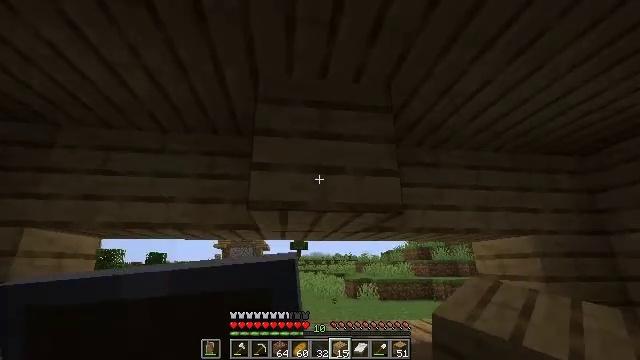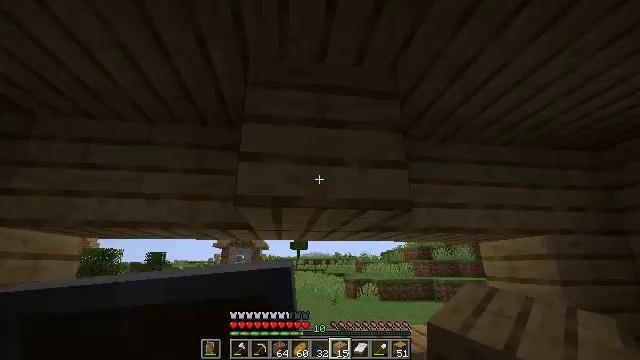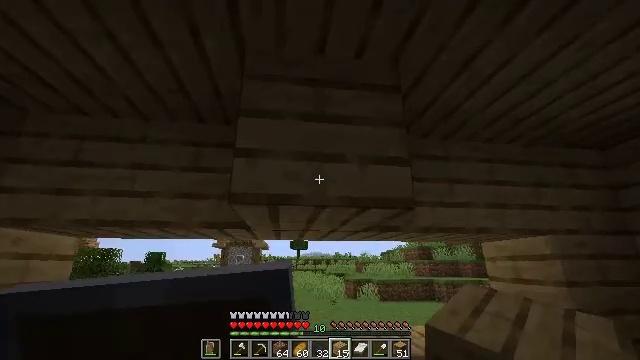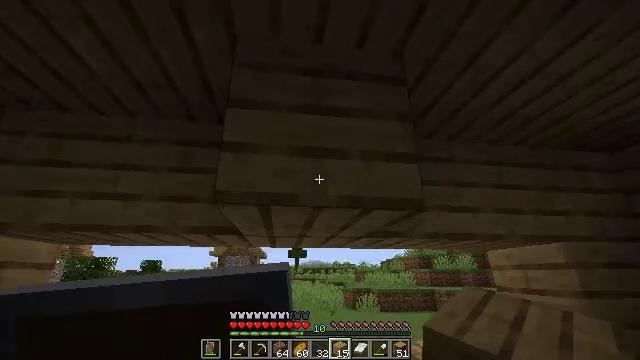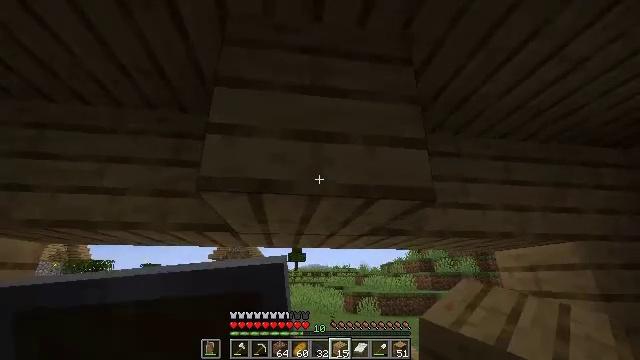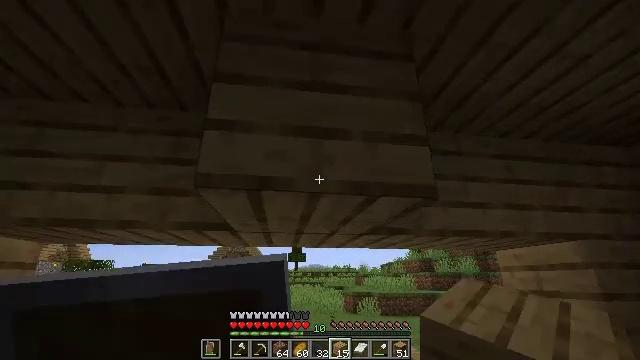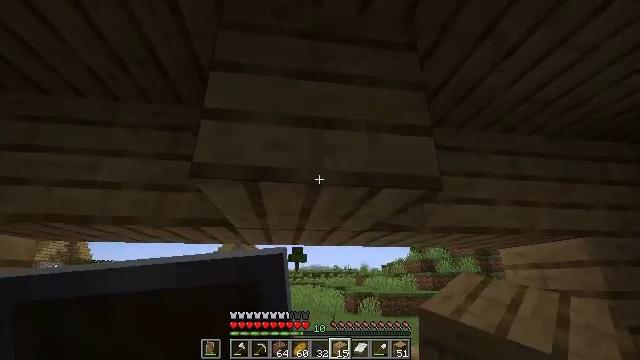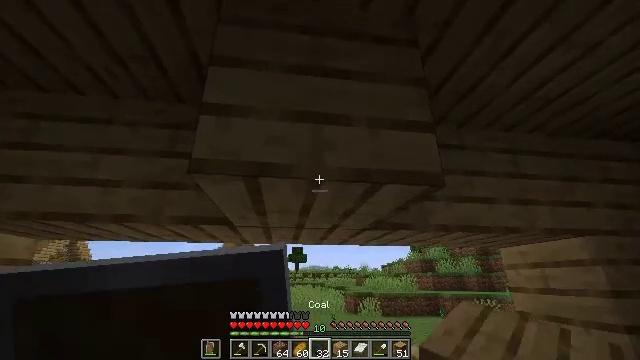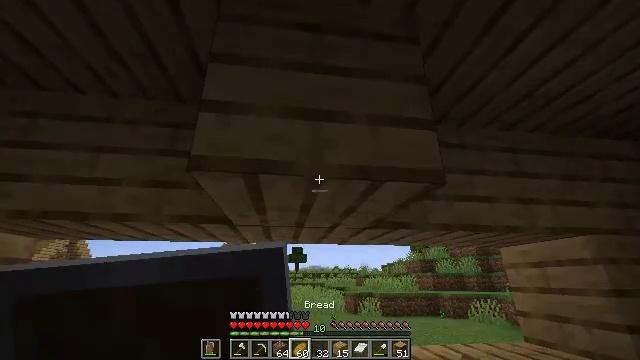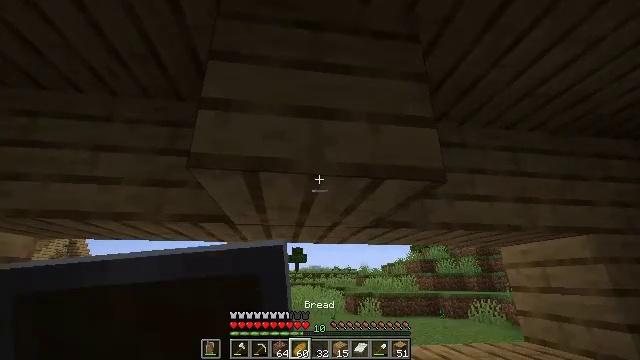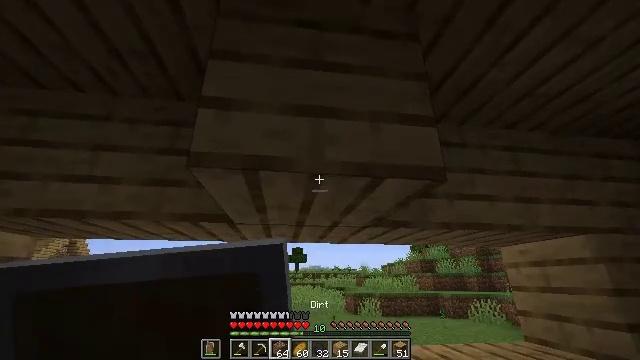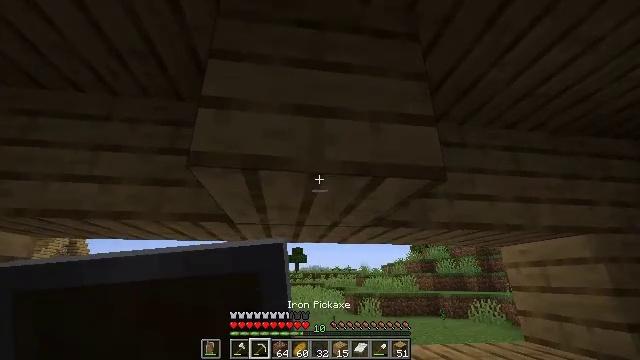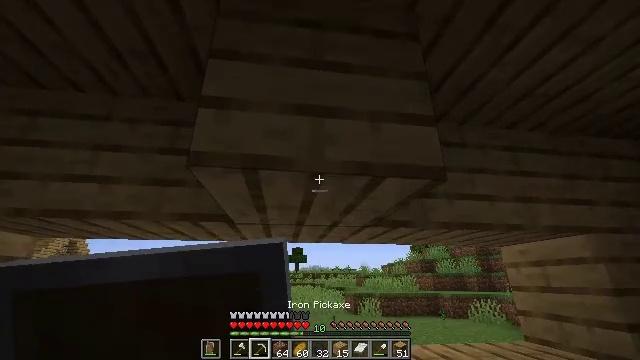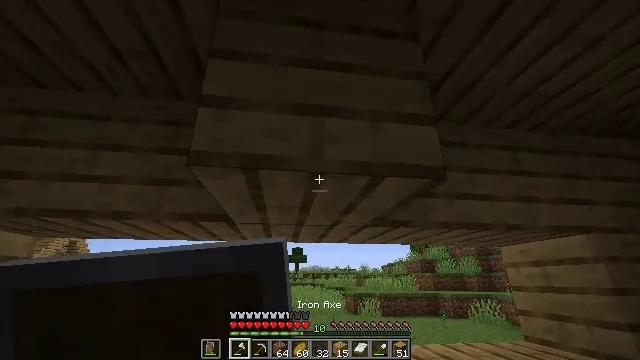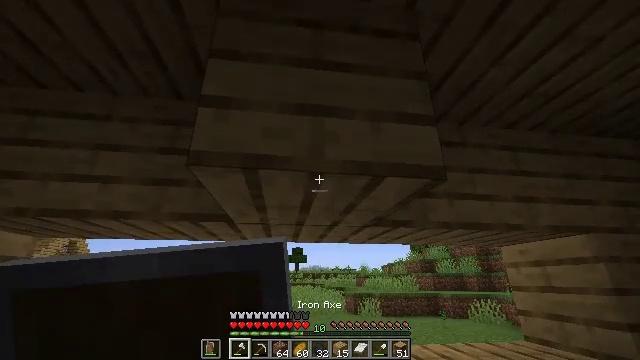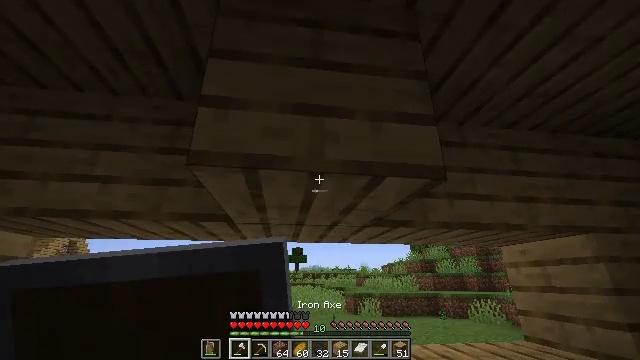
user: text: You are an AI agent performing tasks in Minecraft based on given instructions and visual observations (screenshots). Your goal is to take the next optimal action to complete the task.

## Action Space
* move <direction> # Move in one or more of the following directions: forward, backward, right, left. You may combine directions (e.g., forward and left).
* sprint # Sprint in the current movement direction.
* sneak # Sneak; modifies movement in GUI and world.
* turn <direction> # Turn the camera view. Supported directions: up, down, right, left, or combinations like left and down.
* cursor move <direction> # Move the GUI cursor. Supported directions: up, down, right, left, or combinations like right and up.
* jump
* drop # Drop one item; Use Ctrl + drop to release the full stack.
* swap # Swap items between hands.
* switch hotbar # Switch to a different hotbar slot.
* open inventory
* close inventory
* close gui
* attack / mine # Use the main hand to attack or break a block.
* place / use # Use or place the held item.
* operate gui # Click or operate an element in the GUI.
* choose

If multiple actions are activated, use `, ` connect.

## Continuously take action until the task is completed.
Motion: motion action
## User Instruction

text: Attack the oak planks to recycle it.
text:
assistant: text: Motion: move forward
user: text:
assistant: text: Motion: move forward
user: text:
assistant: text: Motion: turn up
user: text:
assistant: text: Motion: no_op
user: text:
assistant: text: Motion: no_op
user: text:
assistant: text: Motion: no_op
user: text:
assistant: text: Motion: no_op
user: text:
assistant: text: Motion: no_op
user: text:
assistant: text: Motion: no_op
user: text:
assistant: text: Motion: no_op
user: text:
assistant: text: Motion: no_op
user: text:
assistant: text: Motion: no_op
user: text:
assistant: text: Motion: no_op
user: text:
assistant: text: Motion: no_op
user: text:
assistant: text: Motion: no_op
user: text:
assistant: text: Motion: no_op
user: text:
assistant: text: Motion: no_op
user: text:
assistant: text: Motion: no_op
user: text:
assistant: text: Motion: turn up
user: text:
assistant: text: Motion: turn right and up
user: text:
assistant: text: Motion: attack / mine
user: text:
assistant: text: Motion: attack / mine
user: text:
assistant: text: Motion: attack / mine
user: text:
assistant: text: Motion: attack / mine
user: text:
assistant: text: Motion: attack / mine
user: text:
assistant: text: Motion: attack / mine
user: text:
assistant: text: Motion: attack / mine
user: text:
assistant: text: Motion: attack / mine
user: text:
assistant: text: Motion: attack / mine
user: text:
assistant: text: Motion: attack / mine